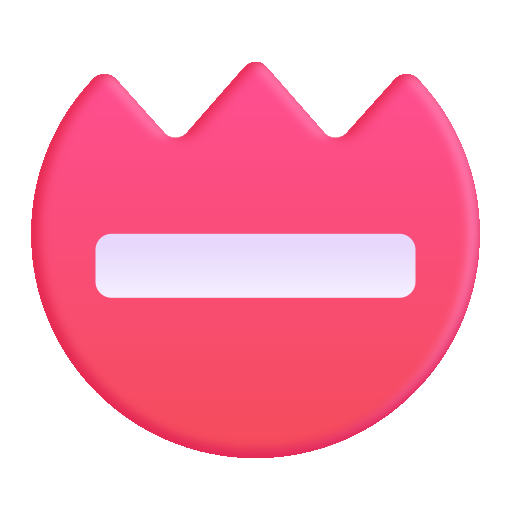
name badge color